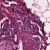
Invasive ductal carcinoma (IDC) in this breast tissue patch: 0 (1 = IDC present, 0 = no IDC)